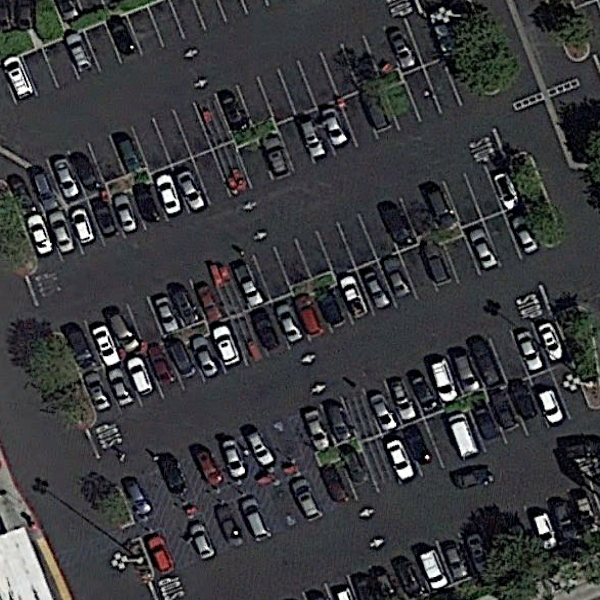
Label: Parking